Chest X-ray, PA view. Patient: 16 years old, sex F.
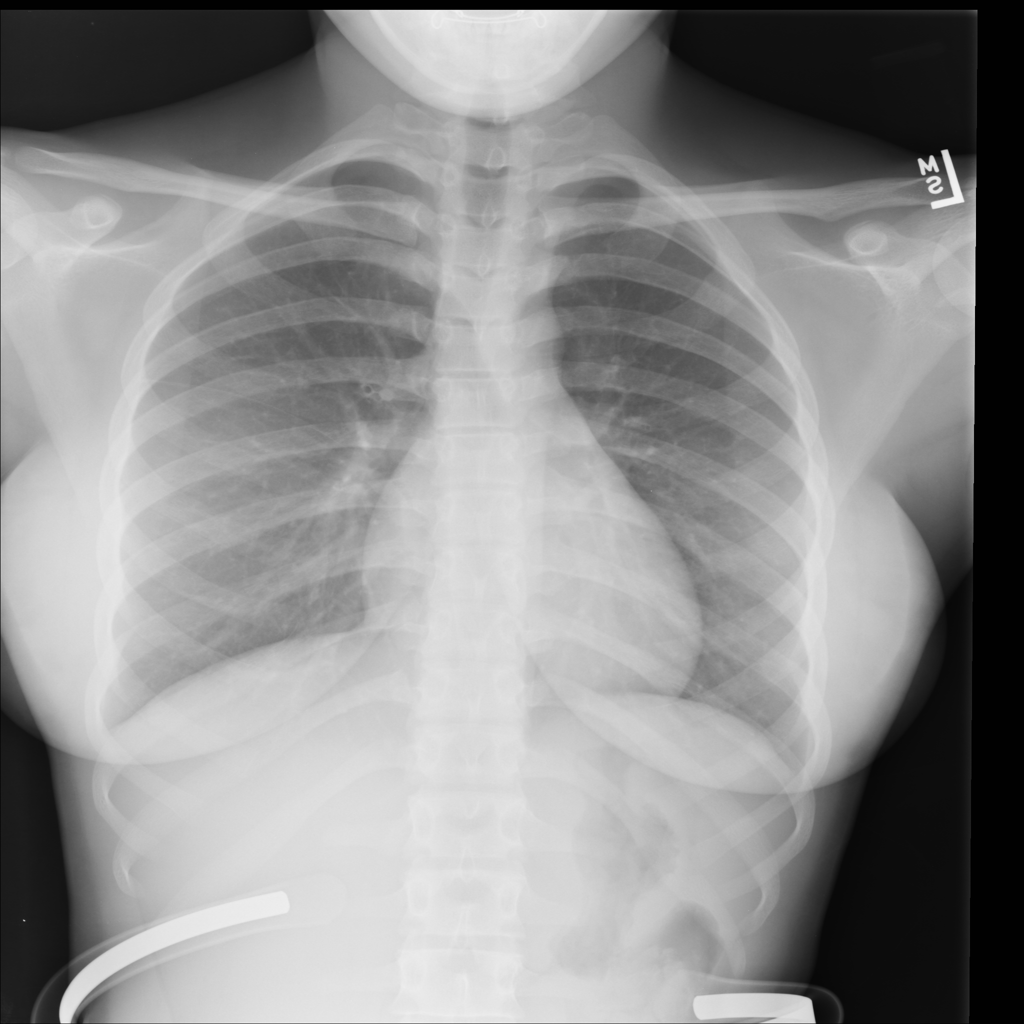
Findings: No Finding